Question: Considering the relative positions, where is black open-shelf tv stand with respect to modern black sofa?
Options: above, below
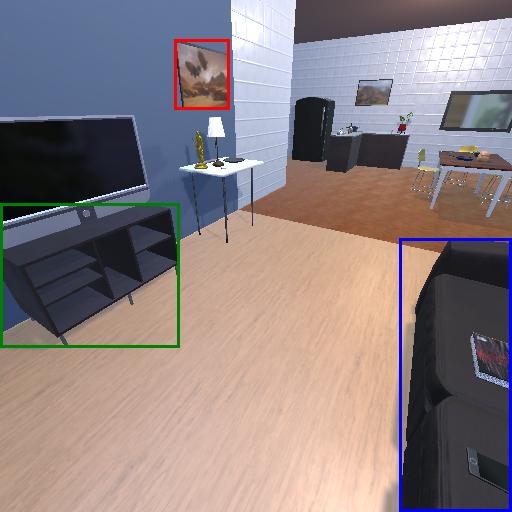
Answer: above